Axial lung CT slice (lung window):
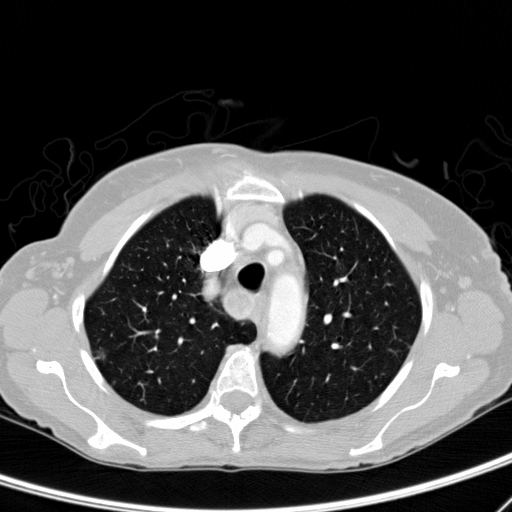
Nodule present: yes
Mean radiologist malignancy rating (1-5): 3